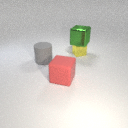
large gray rubber cylinder behind large red rubber cube